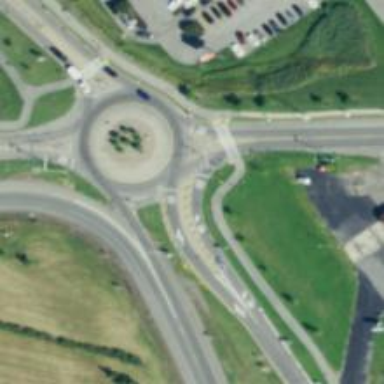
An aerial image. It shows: Asphalt road that is secondary route leading to roundabout.